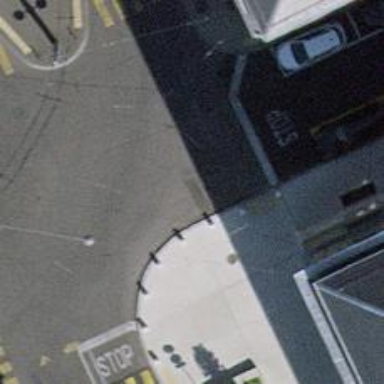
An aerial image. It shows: Residential road with asphalt surface and trolley wires.